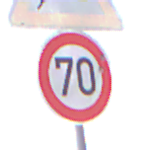
Verkehrszeichen: Geschwindigkeit70
Zusatzzeichen oben: WildwechselLinks
Umgebung: Outdoor, Suburban
Tageszeit: Midday
Wetter: Overcast
Licht: Natural
Jahreszeit: NotSpecified
Kontrast: LowContrast